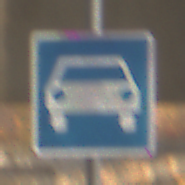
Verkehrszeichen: Kraftfahrstrasse
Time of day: SunriseSunset
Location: Roofed (Suburban)
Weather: Clear
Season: NotSpecified
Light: Natural